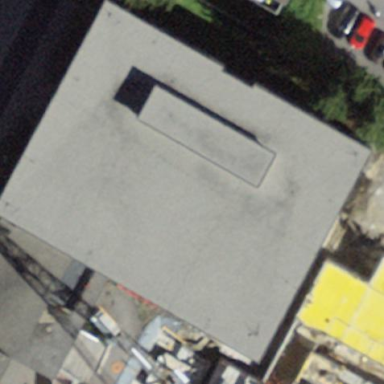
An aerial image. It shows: Flat-roofed building.